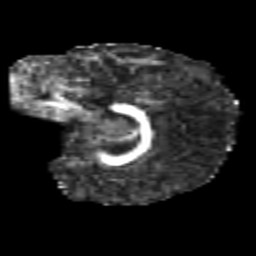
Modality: FA
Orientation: sagittal
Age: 7
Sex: male
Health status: healthy